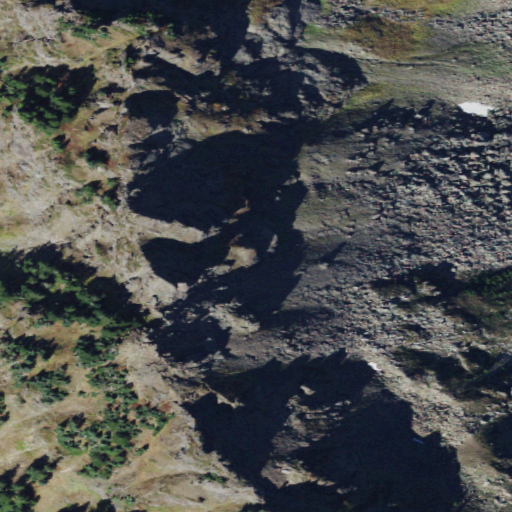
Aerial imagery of mountain in Washington named Sauk Mountain containing grassland, evergreen forest, barren land, and shrub